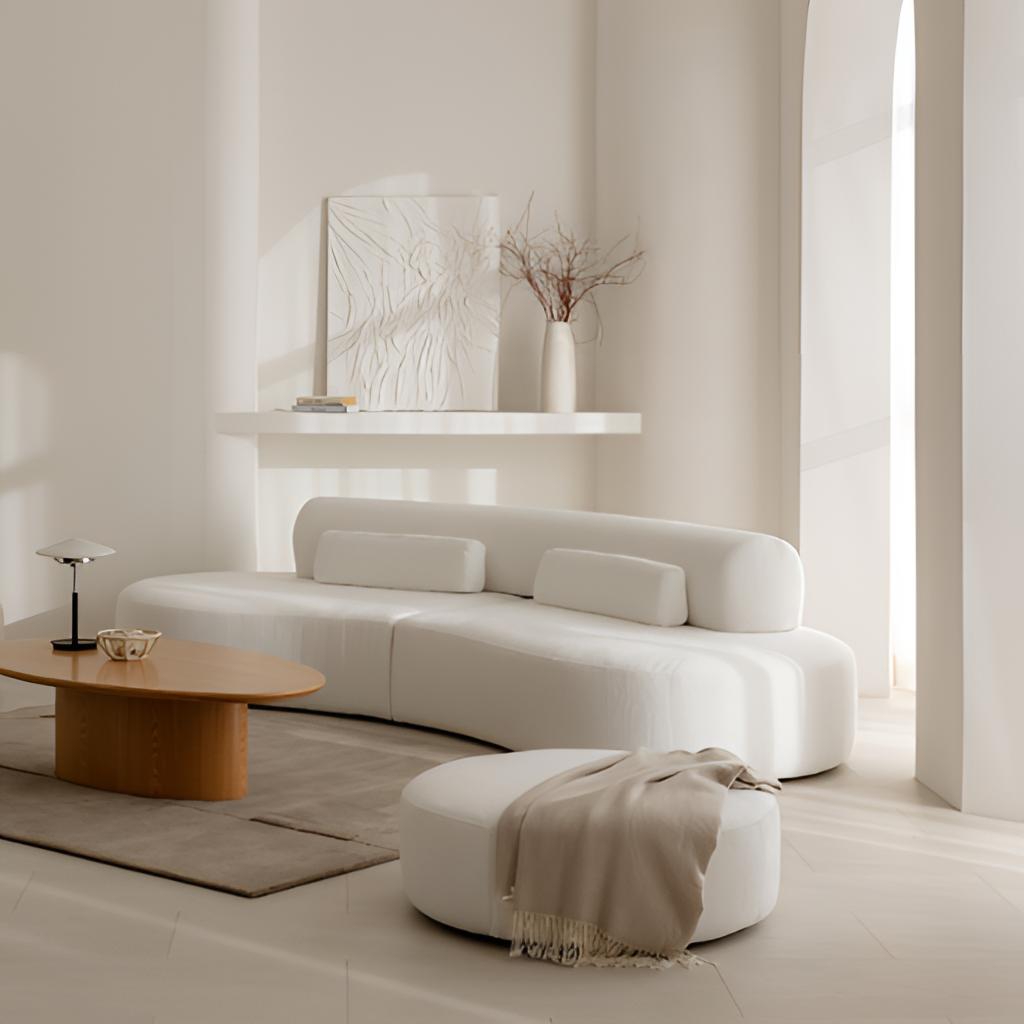
living room, white fabric sectional sofa, wood flooring, with plank pattern, white paint wallpaper, with solid pattern, modern